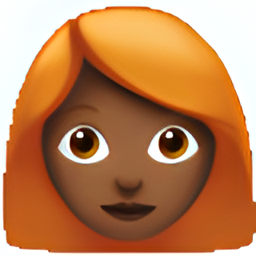
Name: woman red haired medium dark skin tone
Emoji: 👩🏾‍🦰
Group: People & Body
Sub-group: person